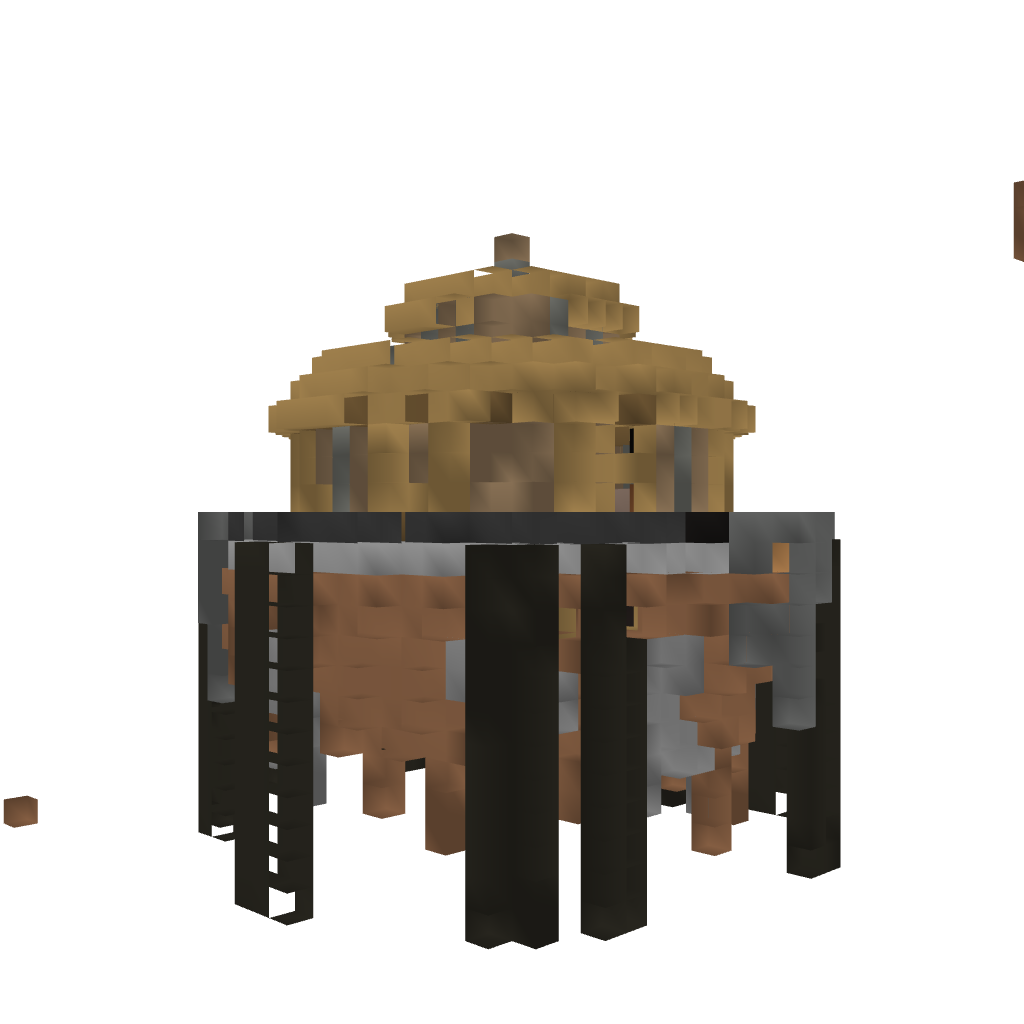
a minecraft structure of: Floating Island Jungle House